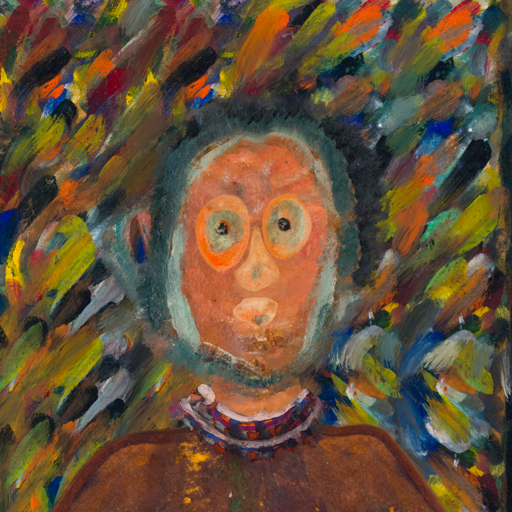
Background: An_Impression, Head And Neck Front: Boggyland, Face Front: Childish, Bust: Comrade, Hair Front: Boggyland, Head Accessory: Blank, Second Necklace: Blank, Necklace: Hypocrite_1, Baby: Blank